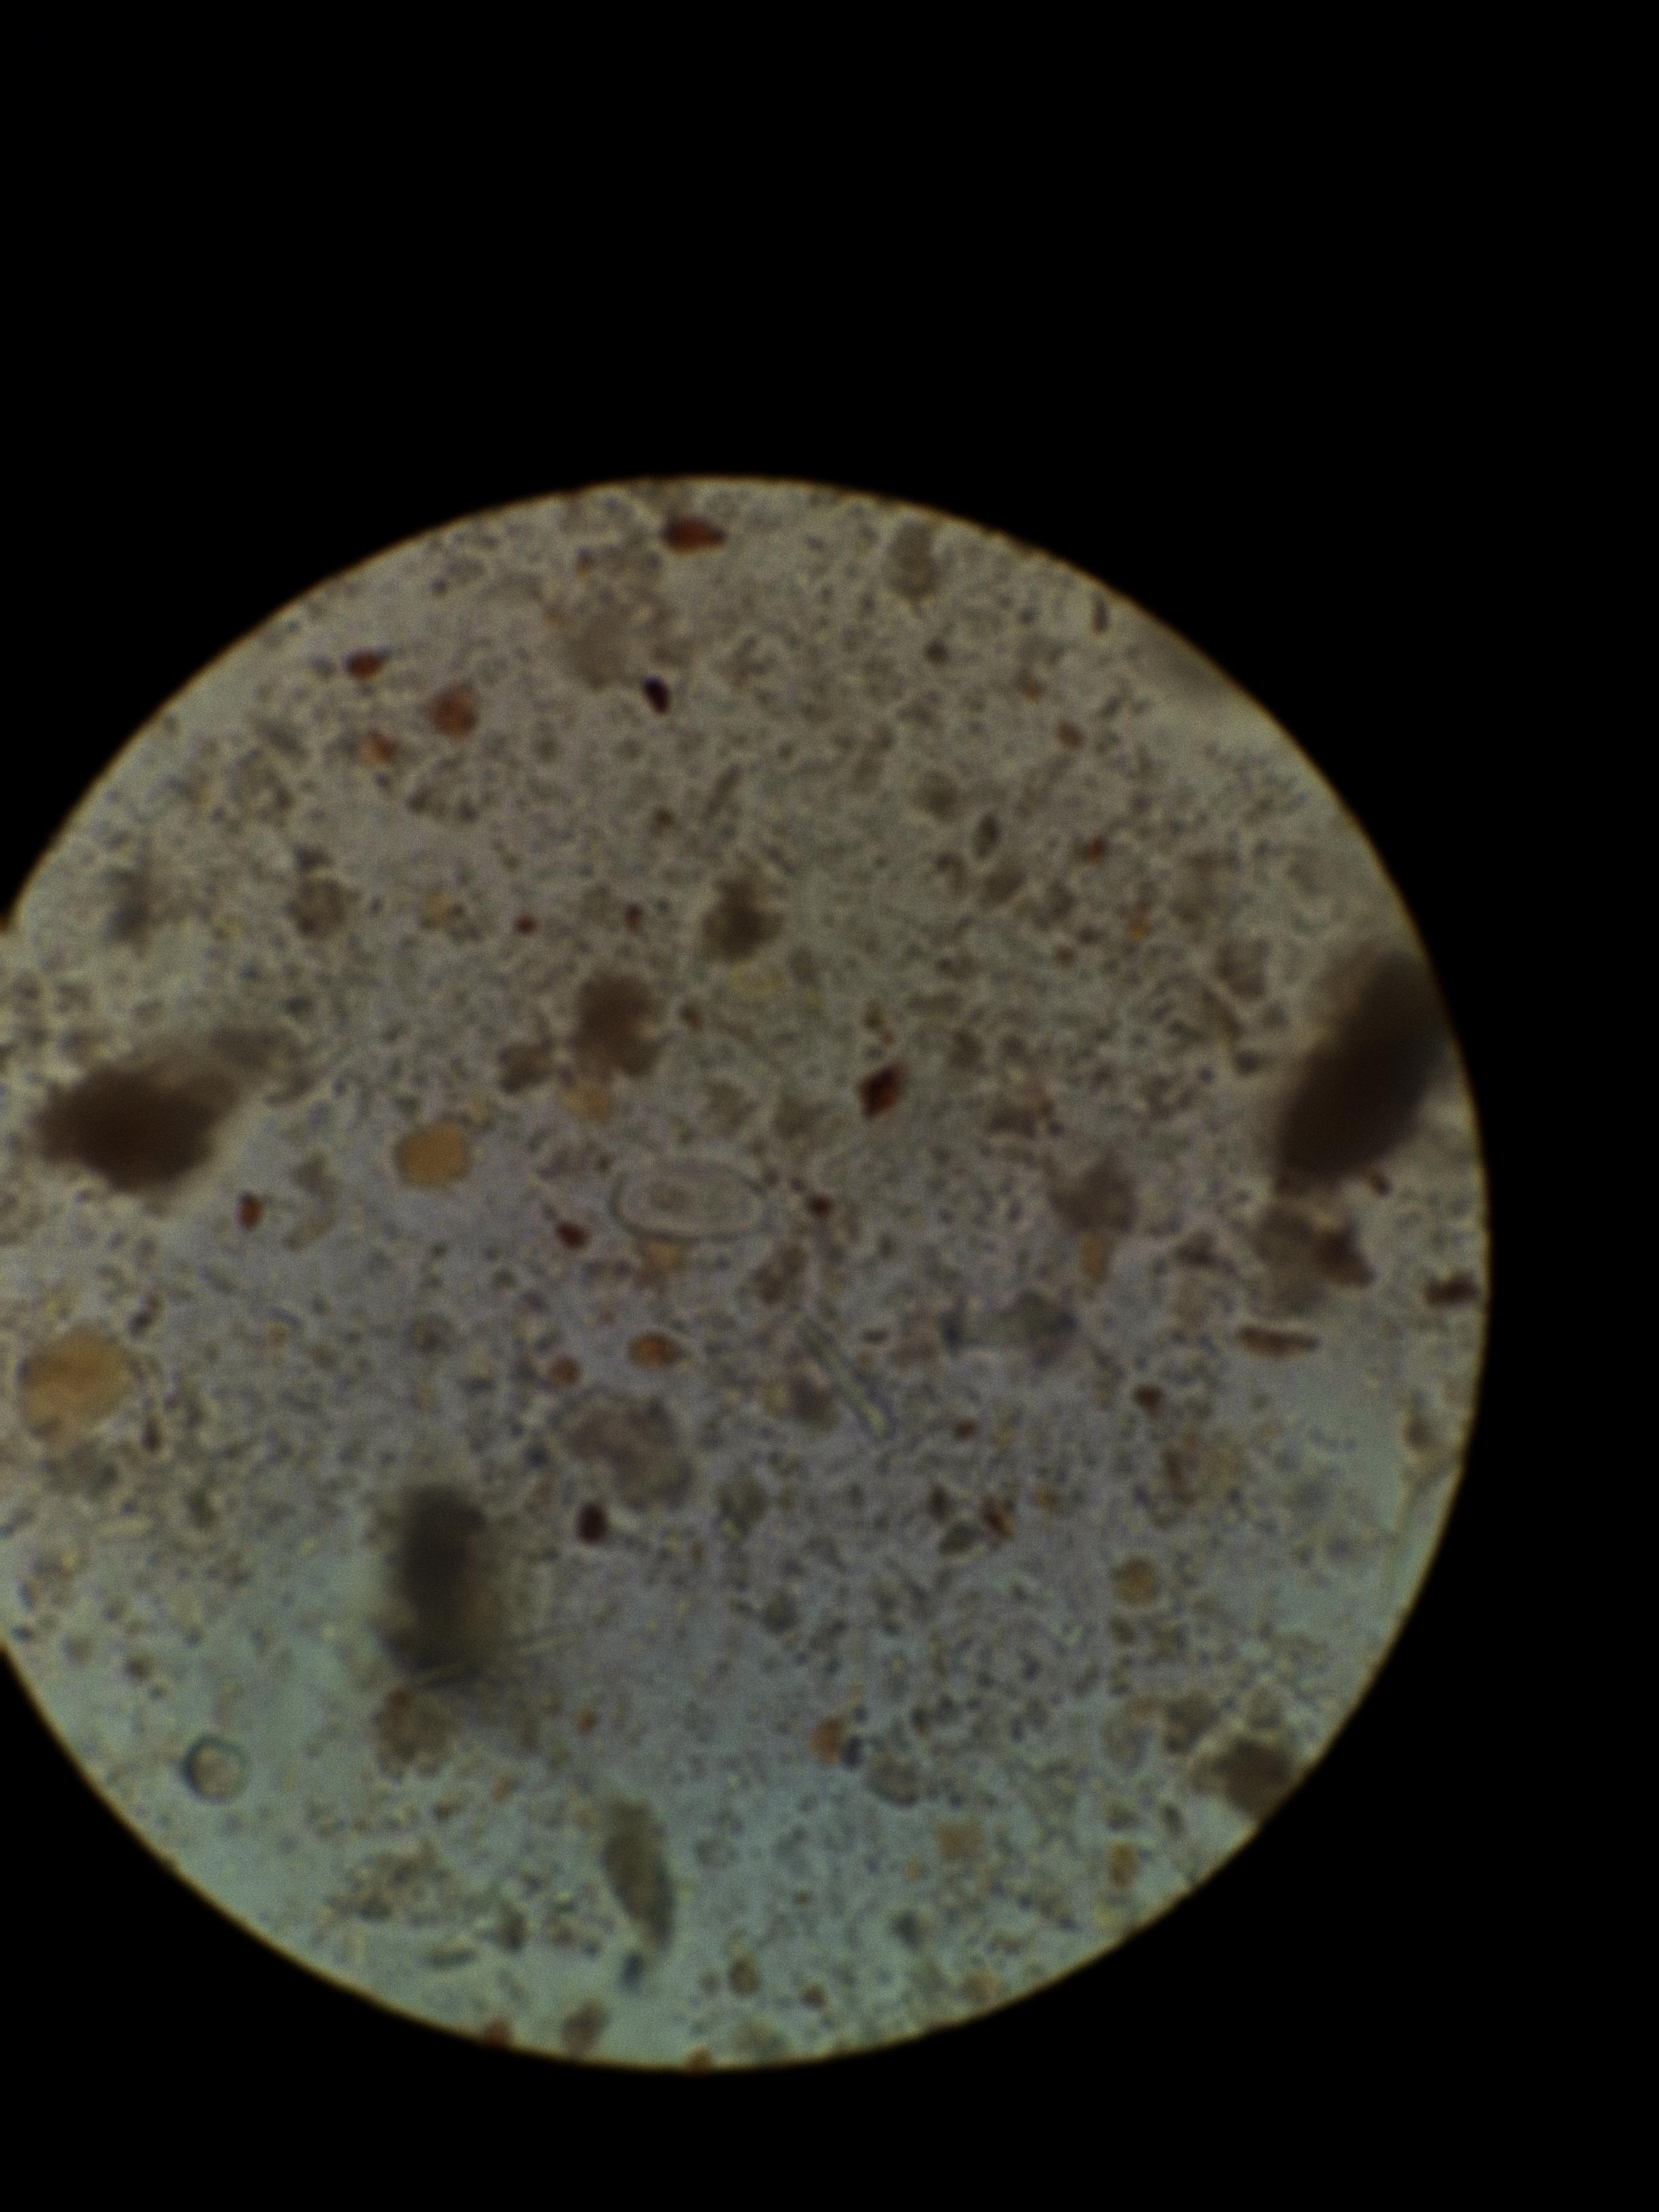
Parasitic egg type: Enterobius vermicularis